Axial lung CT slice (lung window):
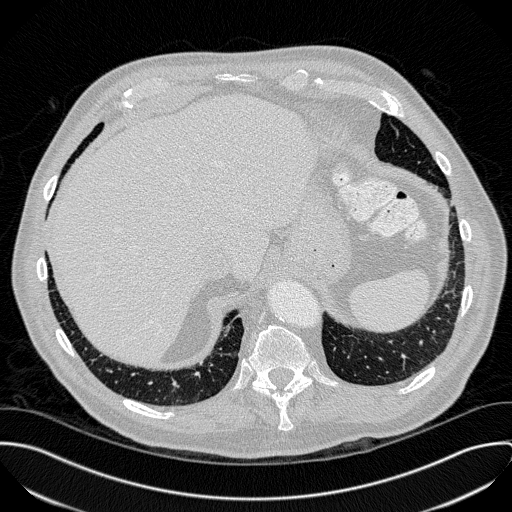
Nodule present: no